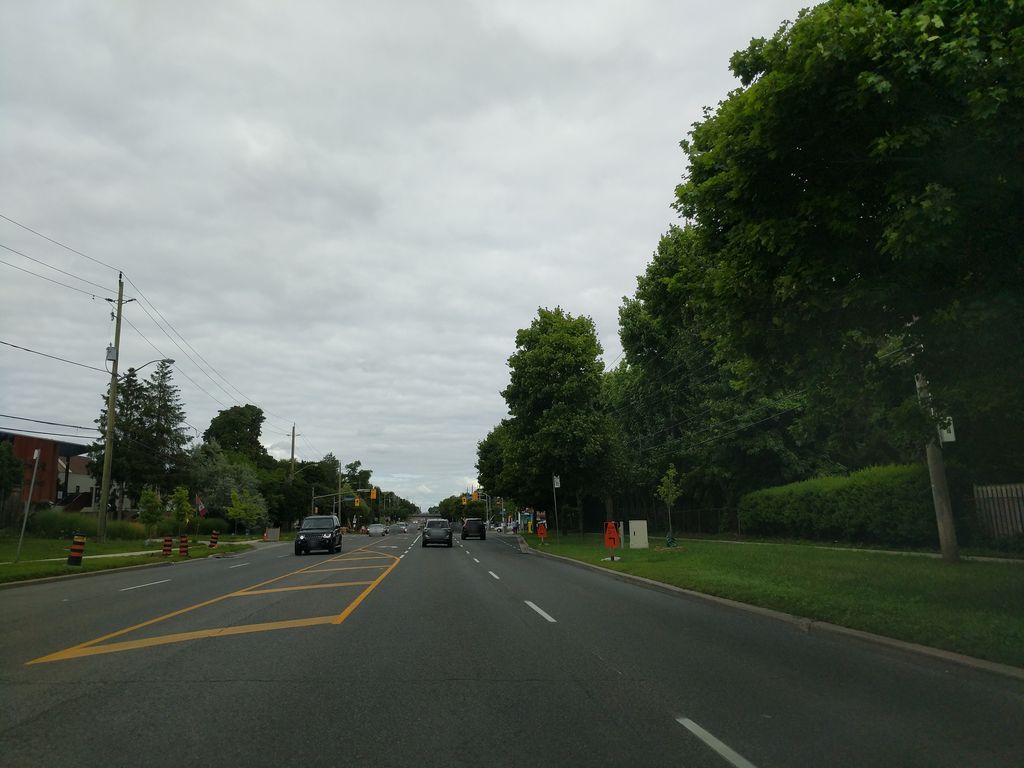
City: toronto